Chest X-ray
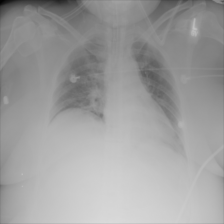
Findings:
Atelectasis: positive
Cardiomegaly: negative
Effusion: negative
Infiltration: negative
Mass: negative
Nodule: negative
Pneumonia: negative
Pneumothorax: negative
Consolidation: negative
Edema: negative
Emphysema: negative
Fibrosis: negative
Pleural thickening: negative
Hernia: negative